Question: Given a triangle in 3D and a point on one of its edges, I want to find out which of the vertices of that edge is to the left of that point, and which is to the right.
Please see the image below:

In this image, vertices 'v2' and 'v3' are always positioned as shown. There is also a line segment between 'v3' and 'v2'. The problem is with vertices 'v0' and 'v1', which may be given in a swapped order. I want to find out whether 'v0' is to the 'left' or 'right' of 'v3' so that I can enforce 'v0' to always be to its left and 'v1' to always be to its right.
Since this problem is in 3D I am not sure how to efficiently compute the relative positions of the vertices. Do I first reduce this to a 2-dimensional problem (and if so, how) or is there another way?
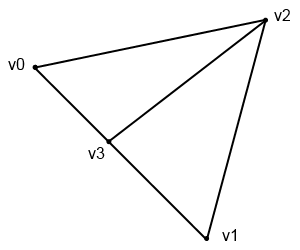
Answer: As clarified in the comments, "left" and "right" (or any other ordering of 'v0' and 'v1') depends on some reference. You mentioned you know the triangle's normal vector (call it 'N') - that can be used for such a reference.
Let's say that the normal vector points towards the viewer in your example image. Then, compute the vector product of 'v2 - v3' and 'v0 - v3'. This will either point to the same half-space as the normal (meaning 'v0' is "to the left"), or to the opposite half-space (meaning 'v0' is "to the right").
Since 'N' is normal to the triangle's plane, a vector 'v' points to the same half-space if the angle between 'v' and 'N' is less than 90 degrees; in other words, if the dot product of 'v' and 'N' is positive.
These together give you the ordering criterion you need.